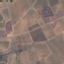
Label: PermanentCrop